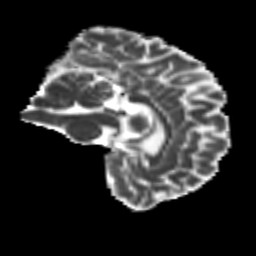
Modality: MD
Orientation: sagittal
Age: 30
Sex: male
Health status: healthy
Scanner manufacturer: siemens
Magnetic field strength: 3 T
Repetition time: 8.6 s
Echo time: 0.095 s